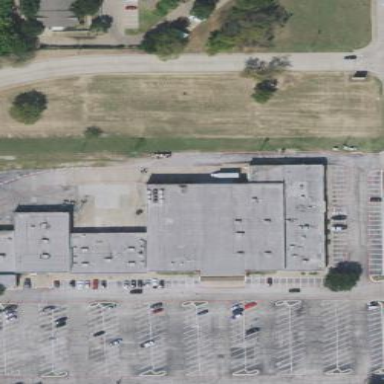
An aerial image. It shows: Retail building.